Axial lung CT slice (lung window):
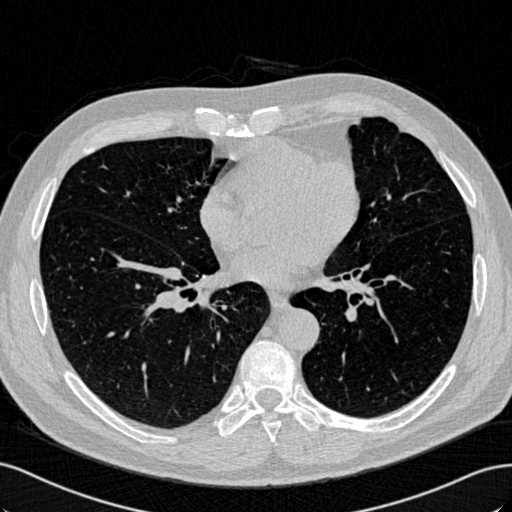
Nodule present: no